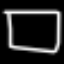
Label: square